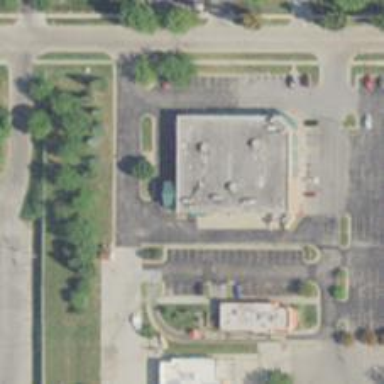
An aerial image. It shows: Pharmacy providing healthcare services.